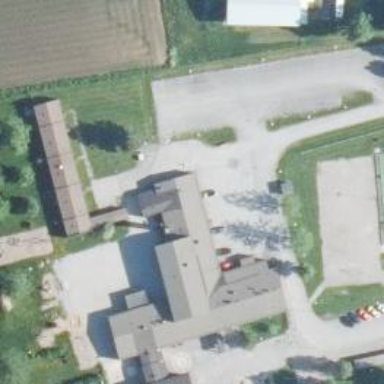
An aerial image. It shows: Driveway leading to service road.